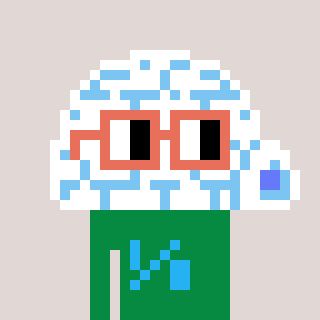
a pixel art character with square orange glasses, a igloo-shaped head and a green-colored body on a warm background